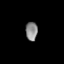
Tissue: prostate
Cell type: Fibroblasts
Senescence score: 0.7284
Nuclear area (px): 215
Mean DAPI intensity: 139.716